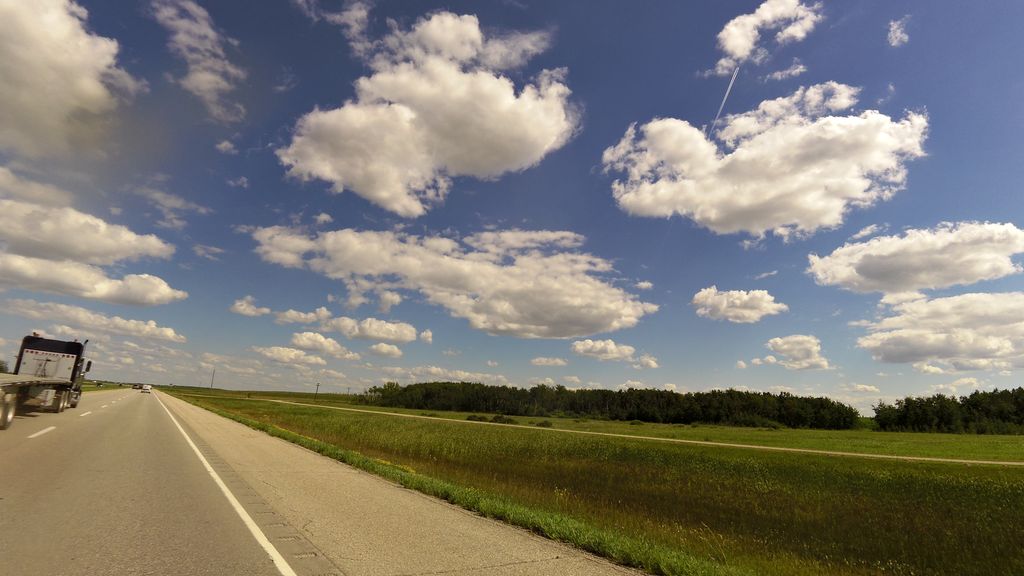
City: winnipeg